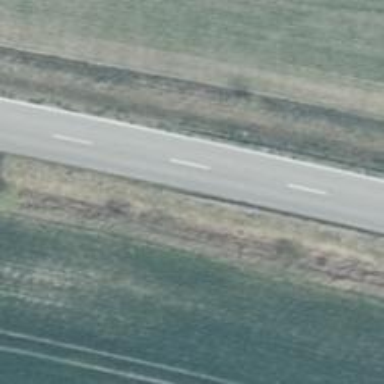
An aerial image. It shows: Tertiary road with asphalt surface.